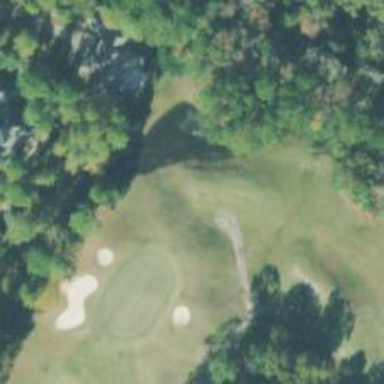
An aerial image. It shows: Golf tee.